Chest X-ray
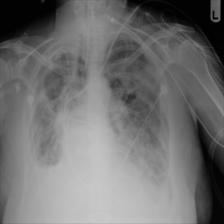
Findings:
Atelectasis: negative
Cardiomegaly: negative
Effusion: positive
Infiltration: negative
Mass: negative
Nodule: negative
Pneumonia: negative
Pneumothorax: negative
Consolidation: negative
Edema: negative
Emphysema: negative
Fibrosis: negative
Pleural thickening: negative
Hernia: negative